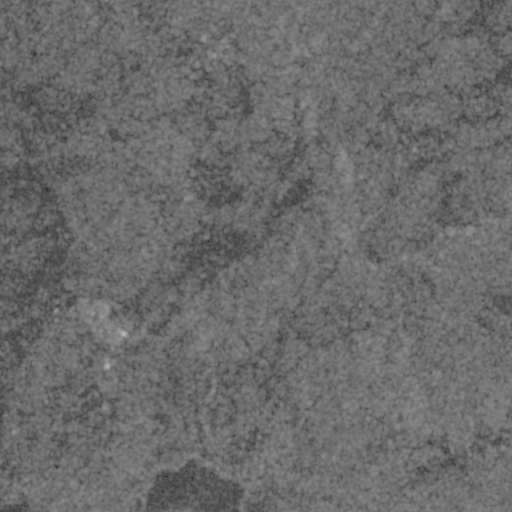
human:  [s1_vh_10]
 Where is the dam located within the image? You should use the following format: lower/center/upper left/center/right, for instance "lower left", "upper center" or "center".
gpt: The dam is located in the upper center of the image.
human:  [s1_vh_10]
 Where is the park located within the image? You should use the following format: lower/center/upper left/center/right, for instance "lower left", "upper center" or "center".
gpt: The park is located in the center left of the image.
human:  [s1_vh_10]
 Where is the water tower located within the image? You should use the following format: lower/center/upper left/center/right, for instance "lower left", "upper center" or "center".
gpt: The water tower is located in the center left of the image.
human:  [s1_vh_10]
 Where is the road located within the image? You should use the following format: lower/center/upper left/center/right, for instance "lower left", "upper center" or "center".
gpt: There is no road in the image.

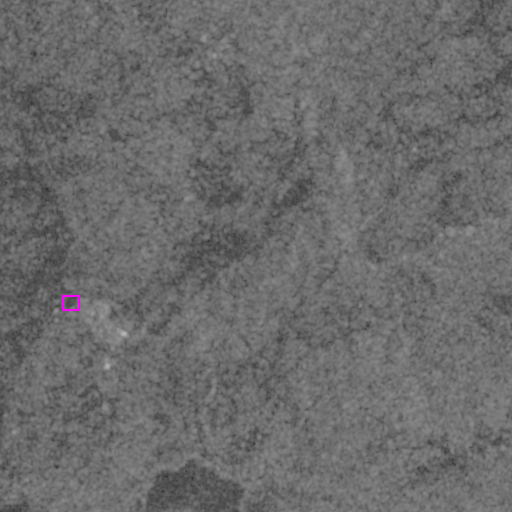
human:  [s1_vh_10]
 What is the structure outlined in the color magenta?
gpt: The structure outlined in magenta is a park.
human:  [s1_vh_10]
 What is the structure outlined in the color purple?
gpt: There is no purple outline.